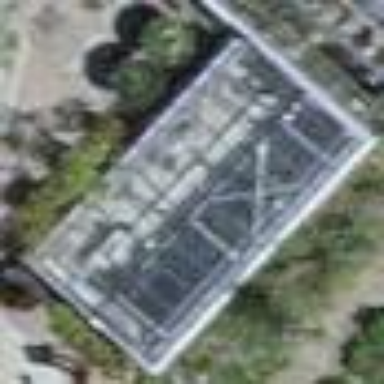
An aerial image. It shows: Greenhouse.